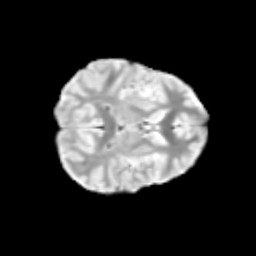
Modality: T2w
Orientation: axial
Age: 9
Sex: female
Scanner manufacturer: siemens
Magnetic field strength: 3 T
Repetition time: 3.8 s
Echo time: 0.07 s